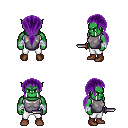
a pixel art fantasy rpg character, male body template, orc, green skin, steel chest armor, white pants, purple ponytail hairstyle, white cloth bandages, brown shoes, dagger, four views (front, back, left, right), 2x2 character sprite sheet, small pixel art, hard edges, no anti-aliasing